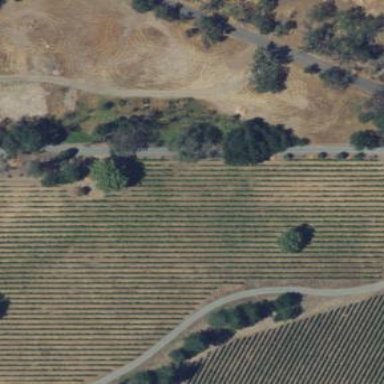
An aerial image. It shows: Vineyard growing grapes.